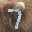
Label: 7